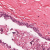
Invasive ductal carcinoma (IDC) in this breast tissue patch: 0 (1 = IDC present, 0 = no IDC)